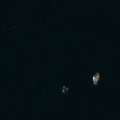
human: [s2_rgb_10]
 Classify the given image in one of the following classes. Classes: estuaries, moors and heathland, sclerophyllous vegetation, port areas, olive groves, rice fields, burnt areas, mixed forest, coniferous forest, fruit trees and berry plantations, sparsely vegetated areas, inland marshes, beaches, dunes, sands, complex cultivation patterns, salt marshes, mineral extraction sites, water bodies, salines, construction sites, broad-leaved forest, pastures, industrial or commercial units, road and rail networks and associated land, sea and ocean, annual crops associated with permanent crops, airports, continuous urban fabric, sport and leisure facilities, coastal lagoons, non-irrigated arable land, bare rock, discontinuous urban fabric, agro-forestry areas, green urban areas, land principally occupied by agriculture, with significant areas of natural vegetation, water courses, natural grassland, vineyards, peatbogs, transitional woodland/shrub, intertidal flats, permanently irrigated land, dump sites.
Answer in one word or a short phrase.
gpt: sea and ocean